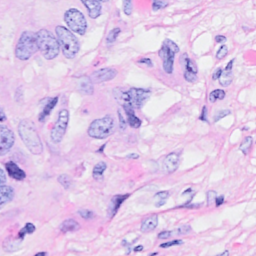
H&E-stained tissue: Breast